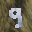
Label: 9